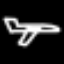
Label: airplane